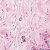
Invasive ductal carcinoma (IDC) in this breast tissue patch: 0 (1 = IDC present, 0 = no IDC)